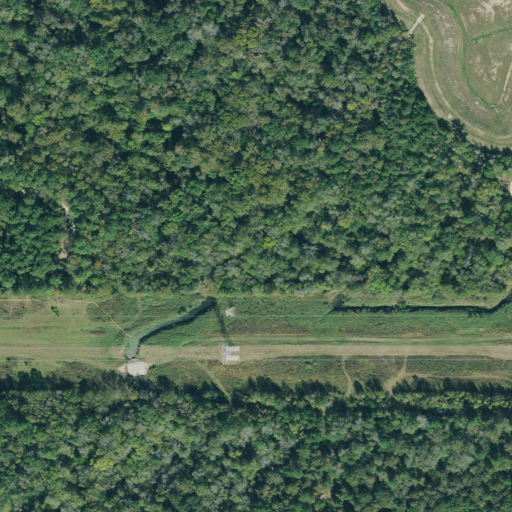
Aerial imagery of valley in Texas named Gum Gully containing woody wetlands, pasture, mixed forest, evergreen forest, herbaceous wetlands, grassland, open development, and deciduous forest